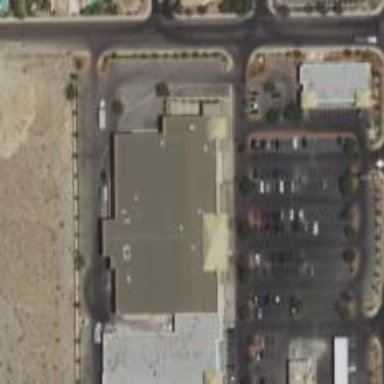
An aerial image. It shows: Supermarket.